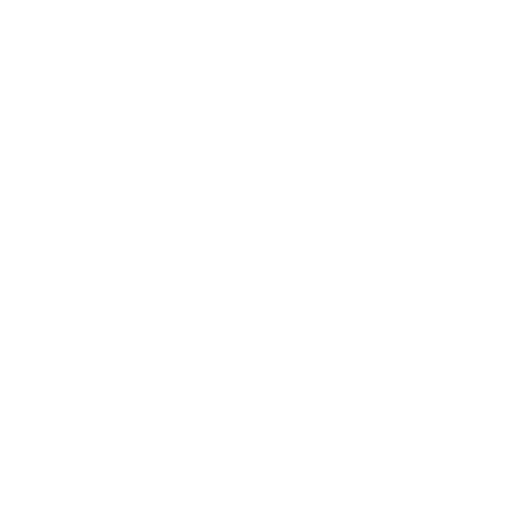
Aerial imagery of ridge(s) in Nevada named Teapot Ridge containing only shrub